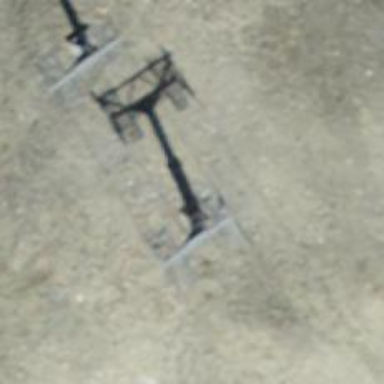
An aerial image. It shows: Pylon used for aerialway.